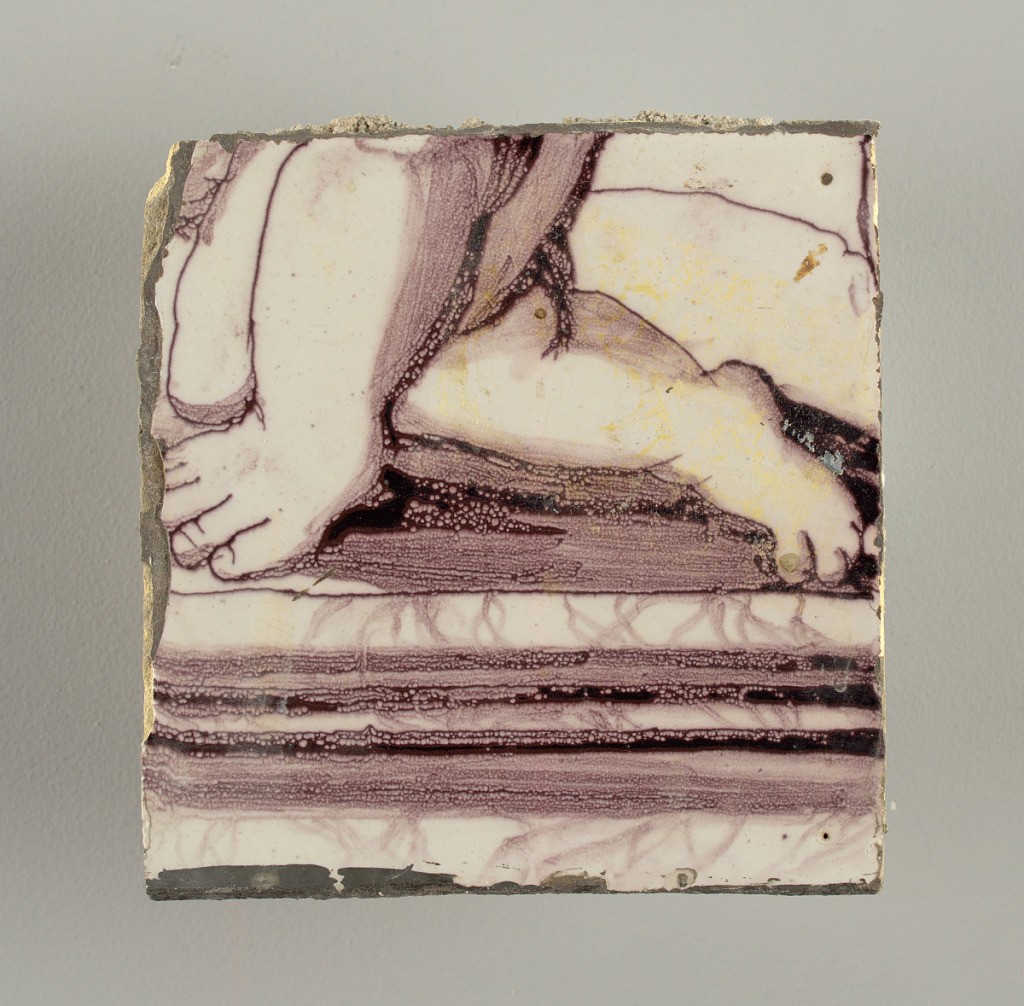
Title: Tile wall facing
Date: ca. 1725
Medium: Tin-glazed earthenware, underglaze
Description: Horizontal rectangle.  Thirty tiles wide and twenty-three tiles high with opening for fireplace eleven tiles wide and ten high.  Foliage arabesques disposed about three vertical axes from which are emphazised by urns at center and right, and at left by the figure of a standing woman carrying an infant on her arm and accompanied by two children.